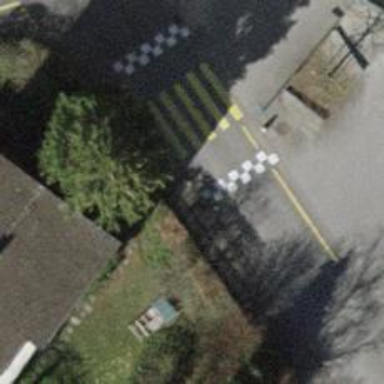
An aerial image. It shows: Concrete bollard.